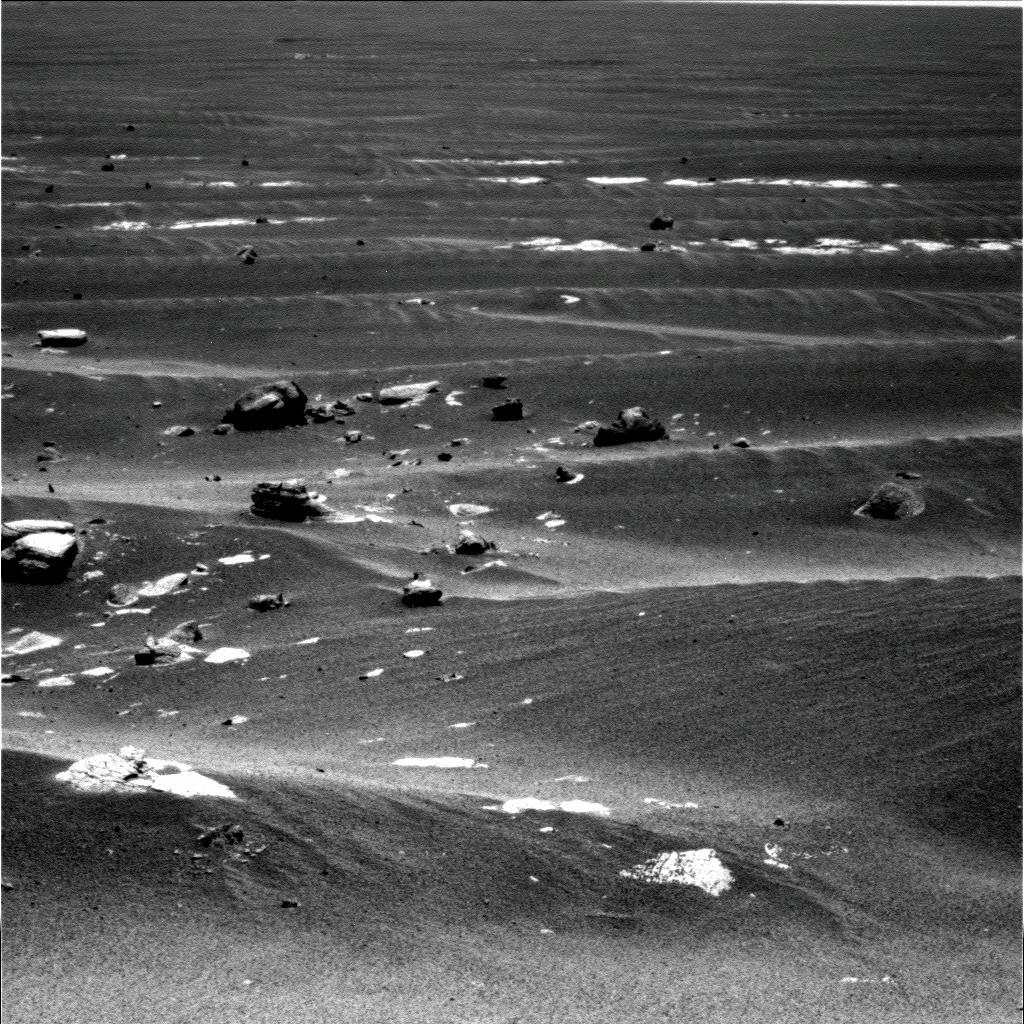
Terrain classes present: Bedrock, Gravel / Sand / Soil, Rock